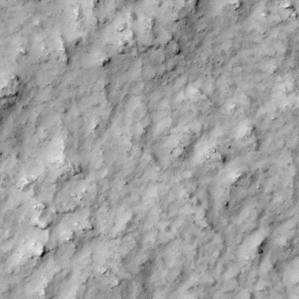
Label: non_frost